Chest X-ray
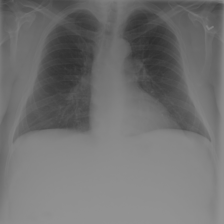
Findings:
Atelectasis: negative
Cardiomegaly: negative
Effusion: negative
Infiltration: negative
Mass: negative
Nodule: negative
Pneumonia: negative
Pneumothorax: negative
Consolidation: negative
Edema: negative
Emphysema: negative
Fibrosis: negative
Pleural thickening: negative
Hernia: negative